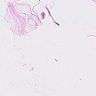
Metastatic tissue present: no